Question: Actually what i want to do , i have following data With Auto Filtering ,

-> I want to create new sheet for each unique Name selected from filtering .i.e. if John and Alex are selected then 2 new sheets should be created one for John and second for Alex , and each of them show own data (Name + No + R). When Next time if master sheet get updated then news data should be appended when i run macro. i'm using following code but its not working 100%.
'''
Sub mycar()
x = 2
Do While Cells(x, 1) <> ""
If Cells(x, 1) = "John" Then
Worksheets("Sheet1").Rows(x).Copy
Worksheets("Sheet2").Activate
eRow = Worksheets("Sheet2").Cells(Rows.Count, 1).End(xlUp).Offset(1, 0).Row
ActiveSheet.Paste Destination:=Worksheets("Sheet2").Rows(eRow)
End If
Worksheets("Sheet1").Activate
x = x + 1
Loop
End Sub
'''
-> Here it copy only single data Written in the quotes.
-> Second time if i run this code , it is appending same data again with new data.
Help me to avoid this mistakes.
Thank you.
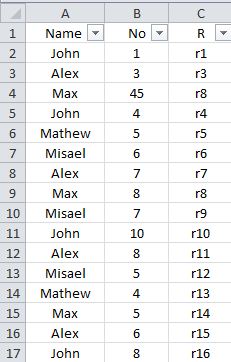
Answer: As discussed there is other possibility to set filter parameters in Array in procedure. The code would look like this one:
'''
Sub Solution()
Dim shData As Worksheet
Set shData = Sheets("Arkusz1") 'or other reference to data sheet
Dim shNew As Worksheet
shData.Activate
'get unique values based on Excel features
Range("a1").AutoFilter
Dim myArr As Variant
myArr = Array("John", "max")
Range("a1").AutoFilter
Dim i As Long
For i = 0 To UBound(myArr)
shData.Range("$A$1").AutoFilter Field:=1, Criteria1:=myArr(i), _
Operator:=xlAnd
On Error Resume Next
Sheets(myArr(i)).Range("A1").CurrentRegion.ClearContents
If Err.Number = 0 Then
Range("A1").CurrentRegion.Copy Sheets(myArr(i)).Range("A1")
Else
Set shNew = Sheets.Add(After:=Sheets(Sheets.Count))
shData.Range("A1").CurrentRegion.Copy shNew.Range("A1")
shNew.Name = myArr(i)
Err.Clear
End If
Next i
'removing filter in master sheet
shData.Range("a1").AutoFilter
End Sub
'''